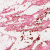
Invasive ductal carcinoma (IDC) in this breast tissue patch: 0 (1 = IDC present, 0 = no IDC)